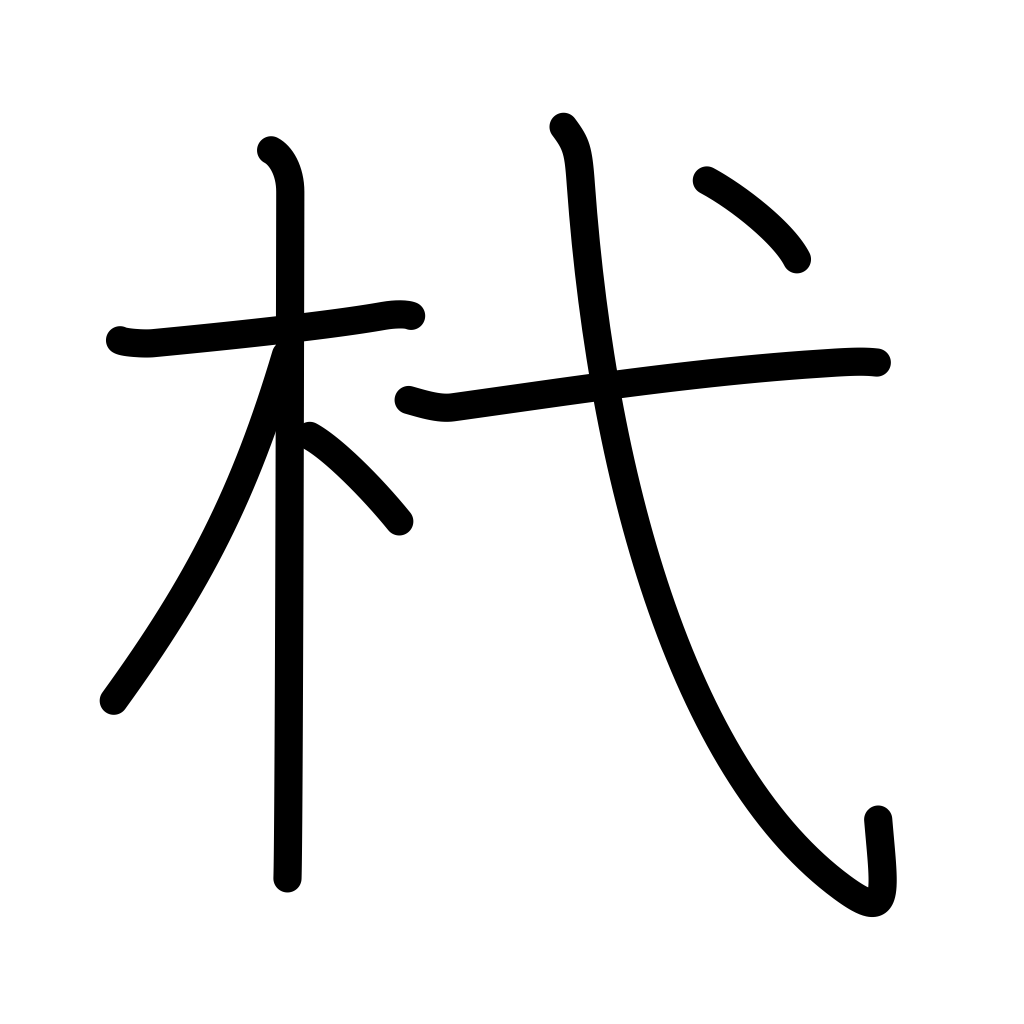
Meaning: stake, post, picket, piling